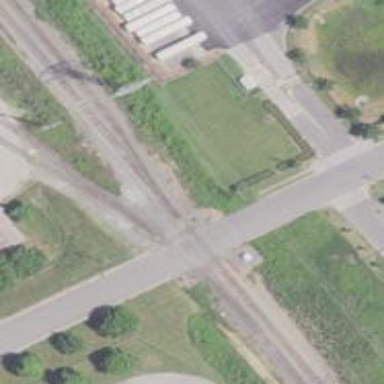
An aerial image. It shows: Rail spur service.